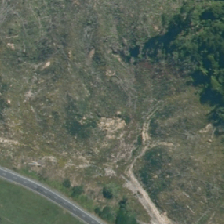
Land cover: harvested_forest